Interaction volume radius: 5 \u00c5
Interaction volume height: 10 \u00c5
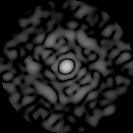
Disorder parameter: 0.8603